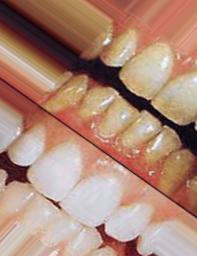
Condition: Tooth Discoloration